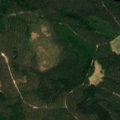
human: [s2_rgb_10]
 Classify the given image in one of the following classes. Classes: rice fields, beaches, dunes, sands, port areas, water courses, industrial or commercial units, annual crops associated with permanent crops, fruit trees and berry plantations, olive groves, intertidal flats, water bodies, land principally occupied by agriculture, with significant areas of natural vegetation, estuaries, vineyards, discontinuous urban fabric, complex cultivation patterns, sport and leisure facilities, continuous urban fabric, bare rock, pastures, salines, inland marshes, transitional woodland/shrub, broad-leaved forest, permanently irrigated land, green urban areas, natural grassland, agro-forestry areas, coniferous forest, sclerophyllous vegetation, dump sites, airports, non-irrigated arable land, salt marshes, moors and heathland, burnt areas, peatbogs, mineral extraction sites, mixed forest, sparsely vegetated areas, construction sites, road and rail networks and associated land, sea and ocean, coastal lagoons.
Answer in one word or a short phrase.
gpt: coniferous forest